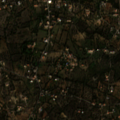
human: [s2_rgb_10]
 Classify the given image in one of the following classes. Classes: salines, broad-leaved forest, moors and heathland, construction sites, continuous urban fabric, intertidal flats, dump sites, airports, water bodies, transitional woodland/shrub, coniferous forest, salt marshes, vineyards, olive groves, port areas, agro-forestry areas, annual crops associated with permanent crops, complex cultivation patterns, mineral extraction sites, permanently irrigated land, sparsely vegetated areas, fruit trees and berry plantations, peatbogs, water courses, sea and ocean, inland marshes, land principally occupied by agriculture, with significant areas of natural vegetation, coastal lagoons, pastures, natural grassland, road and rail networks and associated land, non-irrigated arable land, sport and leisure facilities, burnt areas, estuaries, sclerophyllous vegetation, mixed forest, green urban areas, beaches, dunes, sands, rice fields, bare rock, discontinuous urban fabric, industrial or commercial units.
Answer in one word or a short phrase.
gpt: annual crops associated with permanent crops